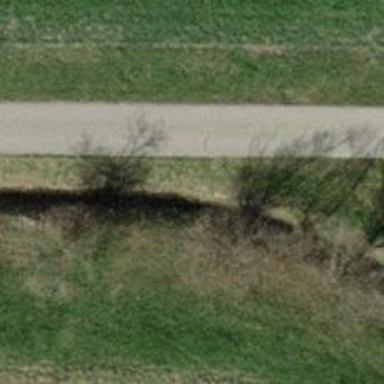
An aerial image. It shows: Ditch serving as waterway.